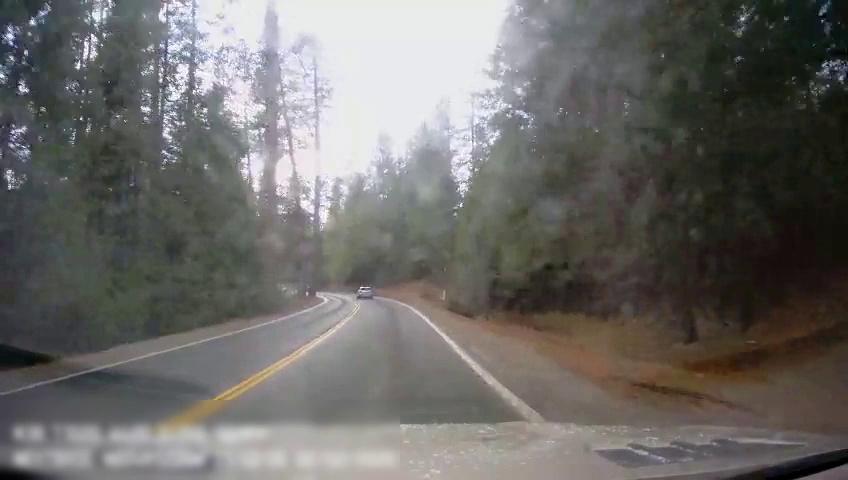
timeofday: Day
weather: Sunny
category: Drivable Space
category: Vehicles | SUV
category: Lanes | Current Lane
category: Lanes | Current Lane
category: Lanes | Opposite Lane
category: Lanes | Opposite Lane